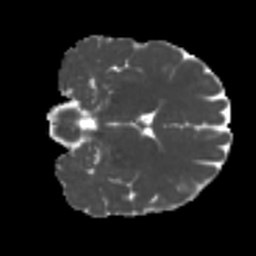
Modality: MD
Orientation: coronal
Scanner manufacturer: siemens
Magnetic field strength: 3 T
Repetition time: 4 s
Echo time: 0.0594 s